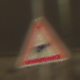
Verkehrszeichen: ViehtriebLinks
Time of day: Night
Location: Outdoor (Urban)
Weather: Overcast
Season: NotSpecified
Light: Artificial